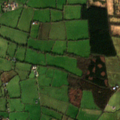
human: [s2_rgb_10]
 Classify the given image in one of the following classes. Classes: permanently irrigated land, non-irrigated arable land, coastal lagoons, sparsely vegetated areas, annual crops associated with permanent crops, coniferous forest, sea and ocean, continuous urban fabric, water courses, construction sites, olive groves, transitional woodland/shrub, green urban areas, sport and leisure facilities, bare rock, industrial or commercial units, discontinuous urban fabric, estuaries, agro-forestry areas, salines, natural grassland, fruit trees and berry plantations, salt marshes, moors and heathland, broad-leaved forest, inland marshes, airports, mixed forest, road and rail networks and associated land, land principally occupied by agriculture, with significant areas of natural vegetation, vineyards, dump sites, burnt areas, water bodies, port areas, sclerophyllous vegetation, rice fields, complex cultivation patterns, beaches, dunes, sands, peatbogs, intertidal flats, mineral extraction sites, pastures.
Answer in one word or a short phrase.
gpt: pastures, coniferous forest